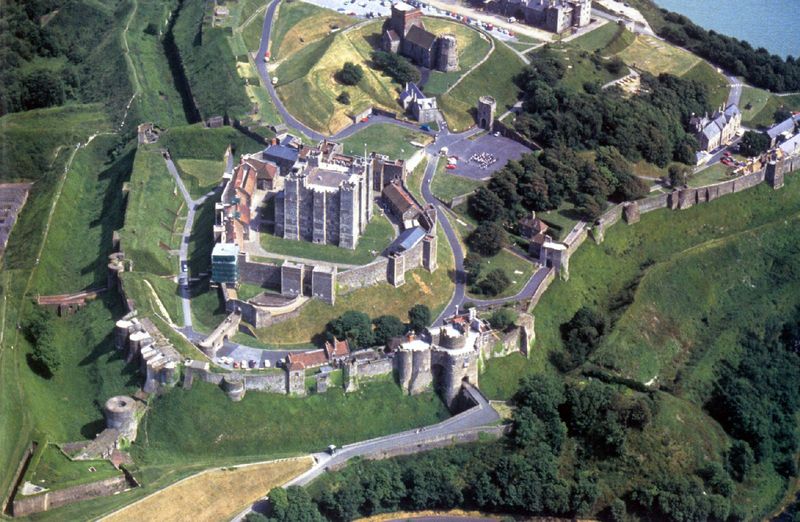
Titel: Dover Castle, Dover/Kent
Standort: Dover (EU - GB - England - Kent)
Schlagwörter: berg, haus, wiesen, turm, mauer, grass, fotografie, straßen, burg, türme, tore, burggraben, sicher, castle, wall, tower, safe, ringmauer, bridge, tree, trees, road, anlge, burgtore, cars, towers, parking